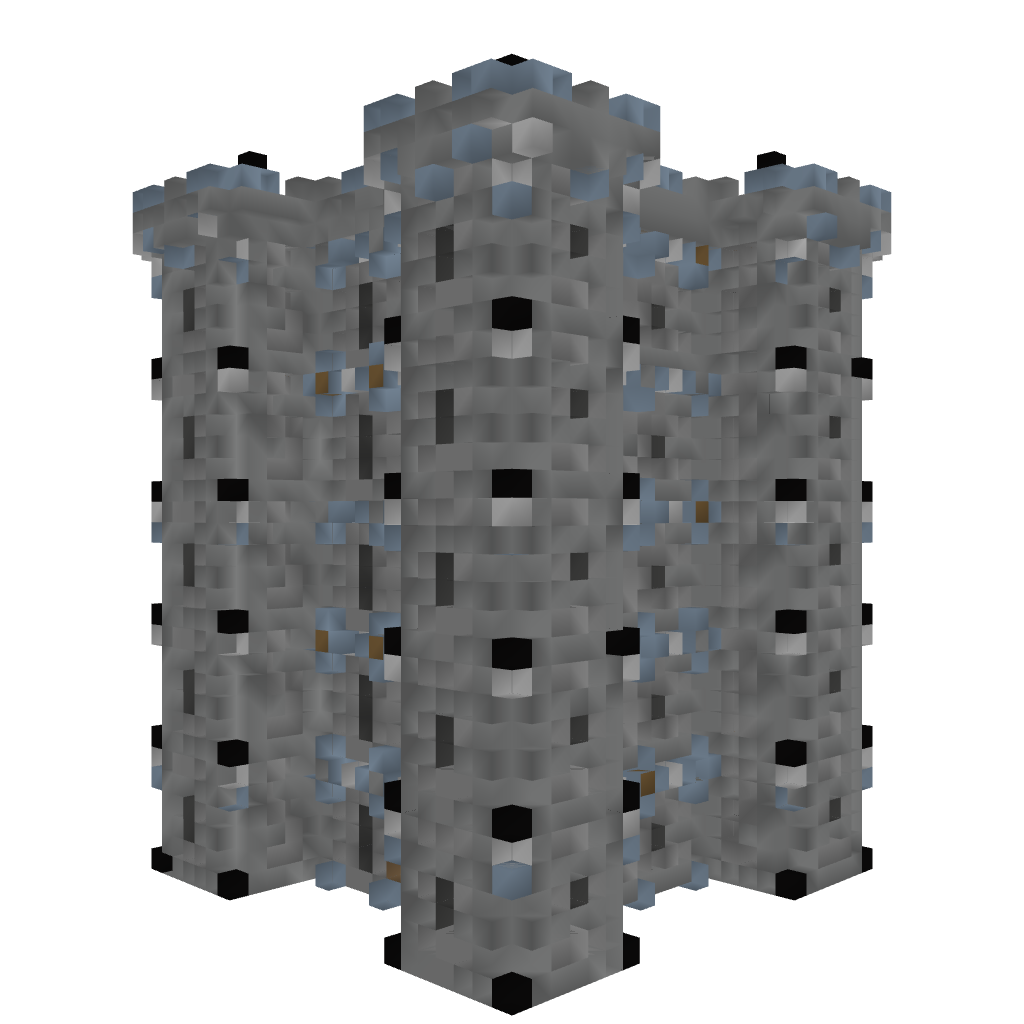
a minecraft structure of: MainBuilding 1